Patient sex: M
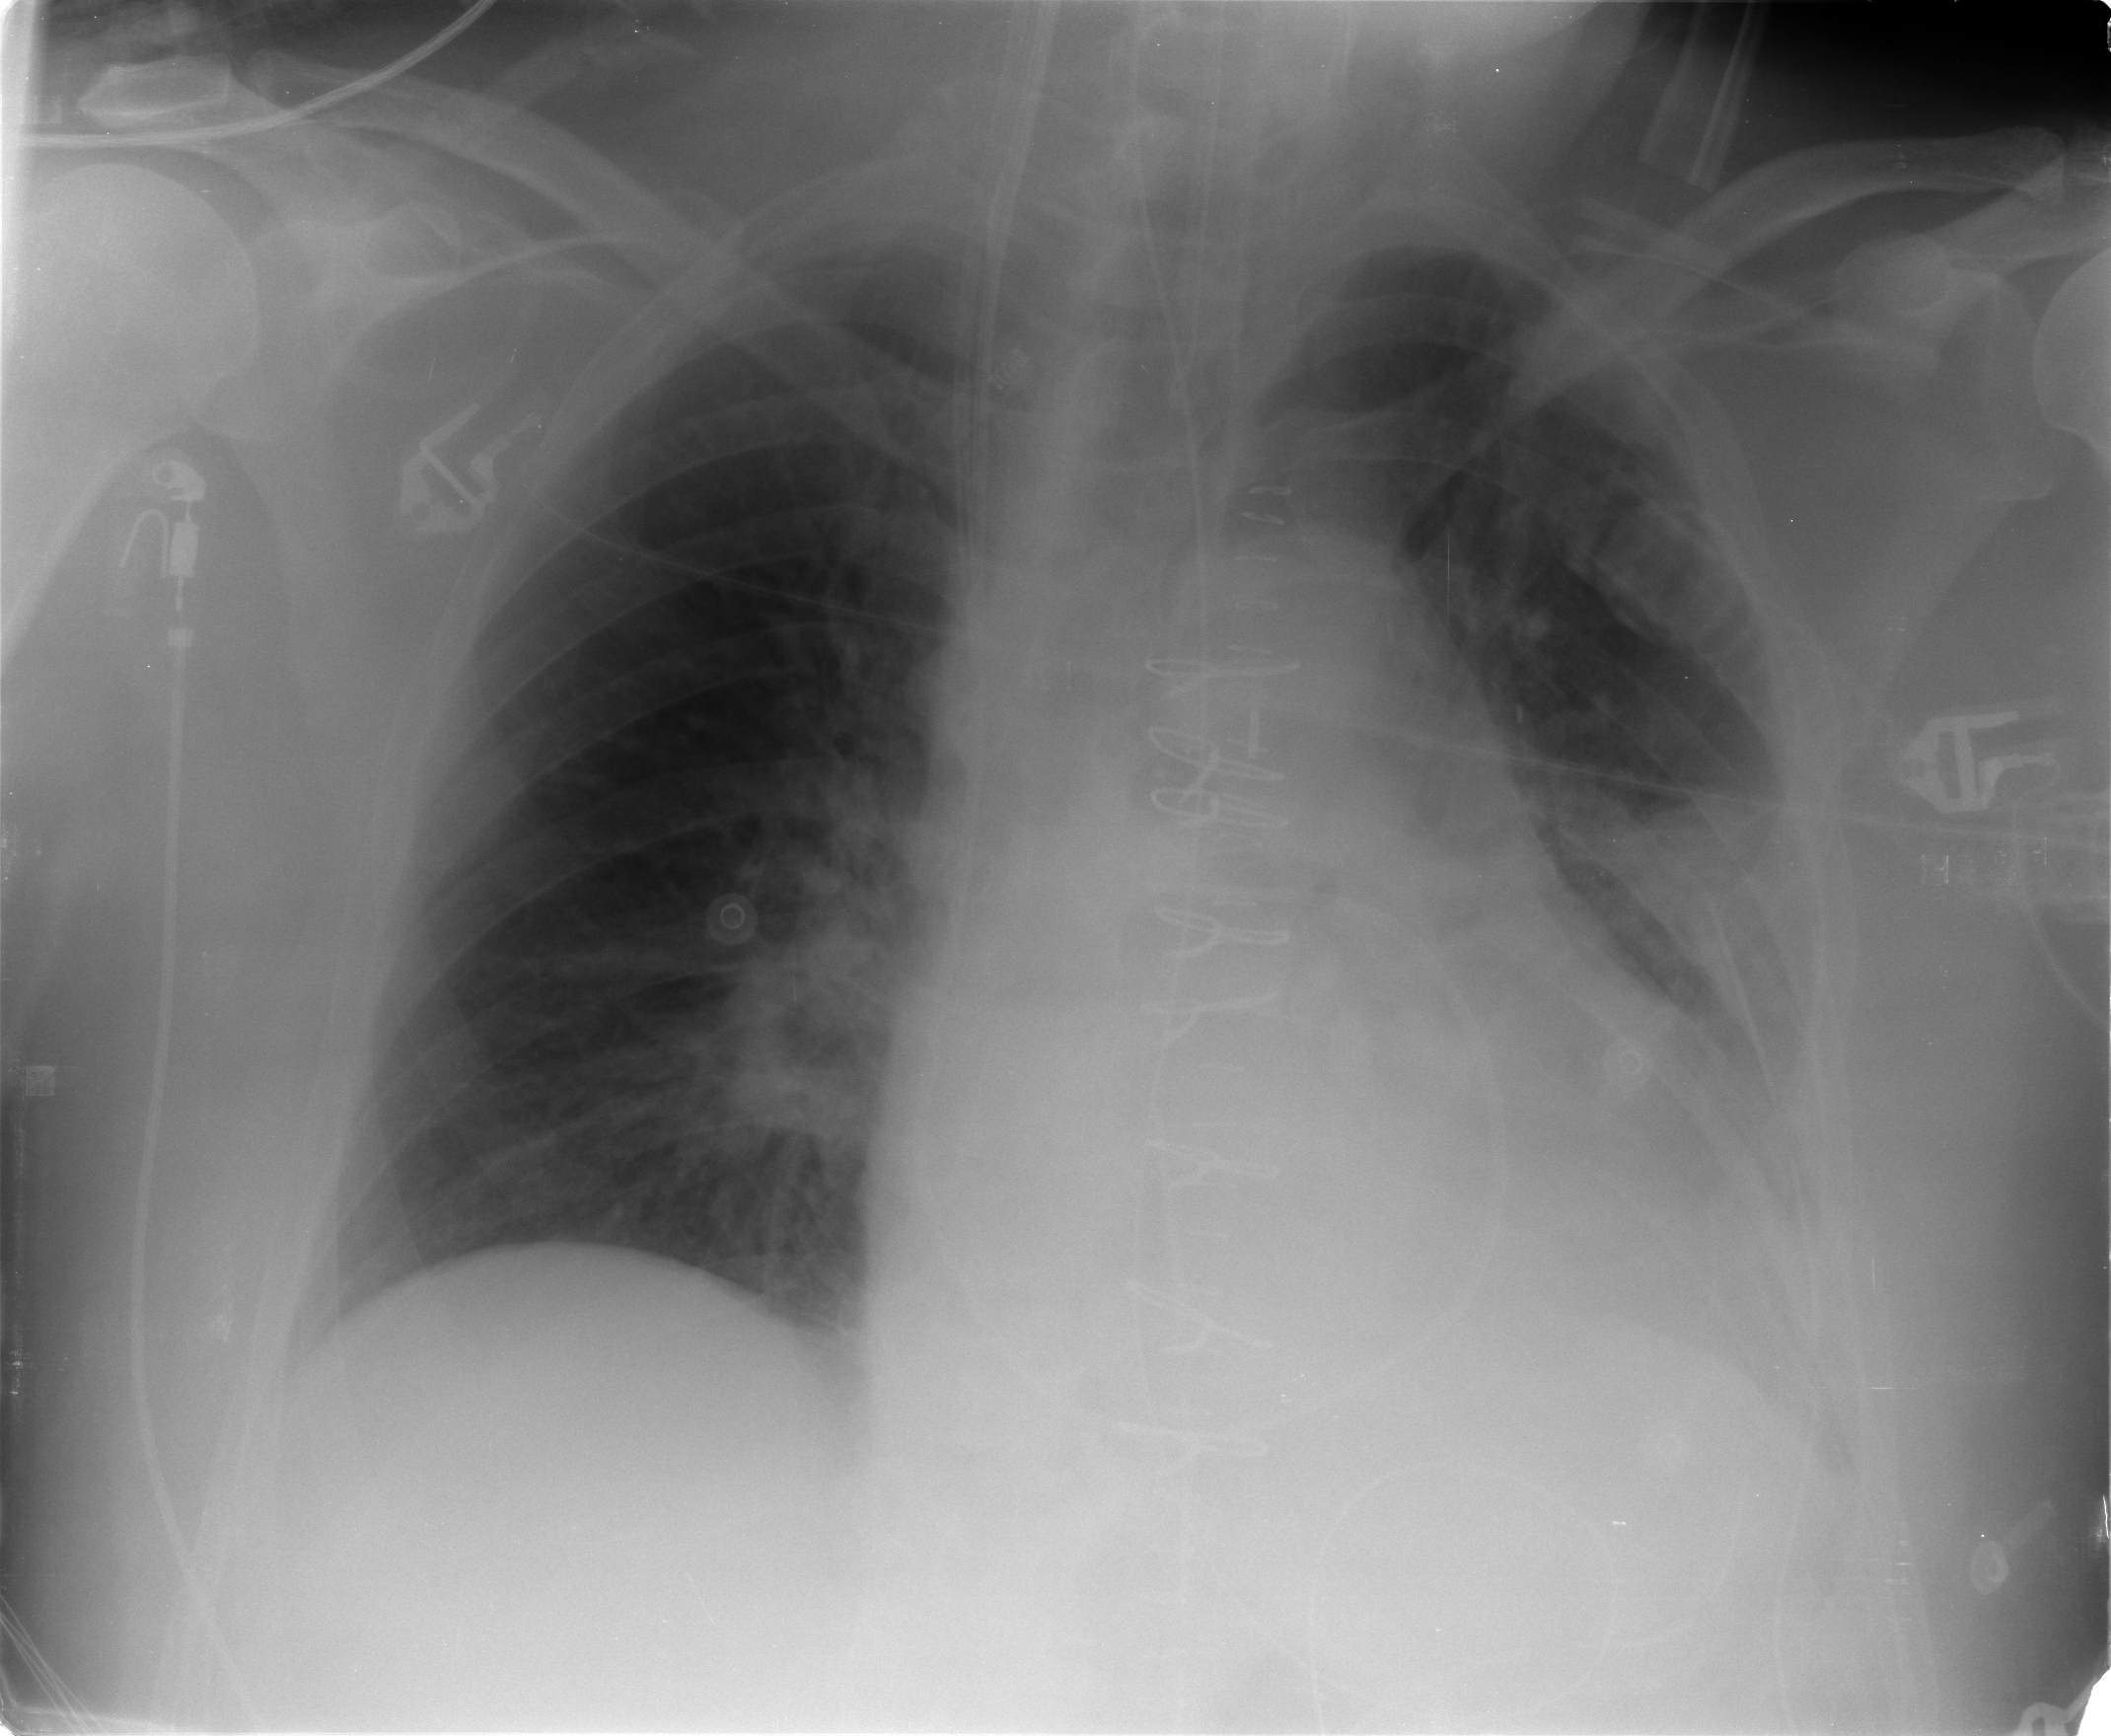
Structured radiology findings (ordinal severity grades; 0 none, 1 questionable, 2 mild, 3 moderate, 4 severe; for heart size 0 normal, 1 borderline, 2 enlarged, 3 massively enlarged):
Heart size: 2
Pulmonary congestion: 2
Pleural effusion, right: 0
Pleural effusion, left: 2
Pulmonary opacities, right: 2
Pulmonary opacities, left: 2
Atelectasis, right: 2
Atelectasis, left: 2